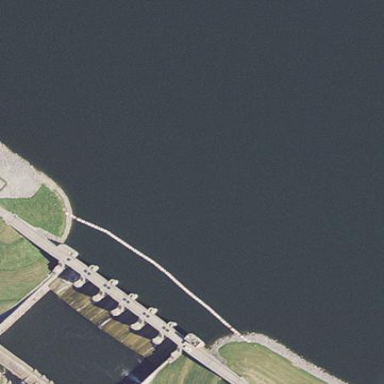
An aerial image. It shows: Dam along waterway.